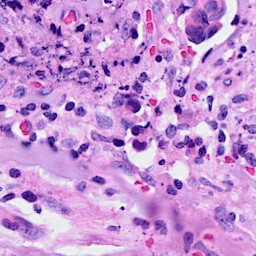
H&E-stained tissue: Breast